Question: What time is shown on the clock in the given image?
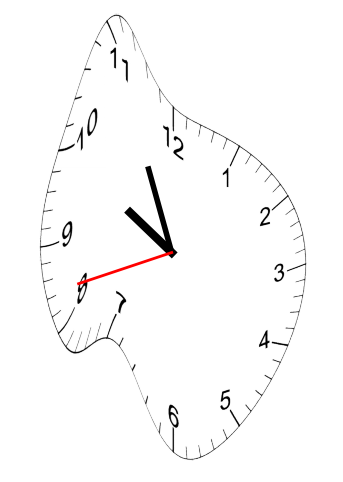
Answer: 09:55:42